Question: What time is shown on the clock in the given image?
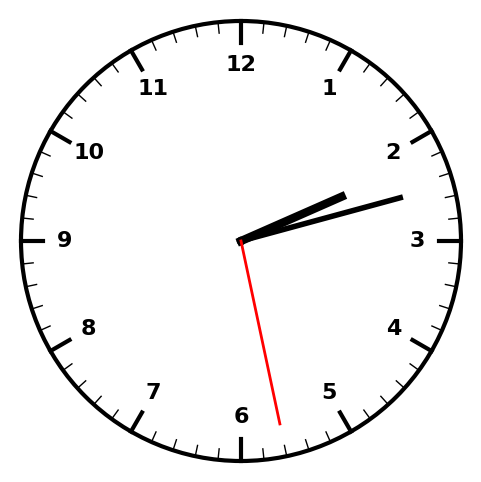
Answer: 02:12:28